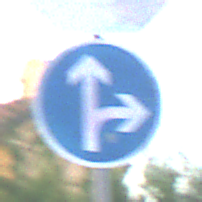
Verkehrszeichen: VorgeschriebeneFahrtrichtungGeradeausOderRechts
Zusatzzeichen oben: Stop
Umgebung: Outdoor, Urban
Tageszeit: SunriseSunset
Wetter: Clear
Licht: Natural
Jahreszeit: NotSpecified
Kontrast: LowContrast